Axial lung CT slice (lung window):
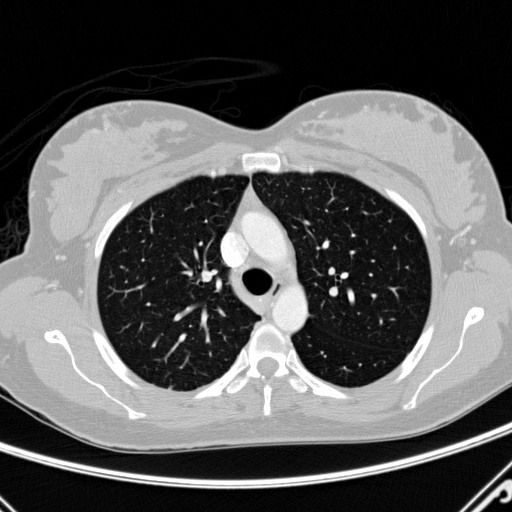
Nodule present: yes
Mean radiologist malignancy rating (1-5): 3